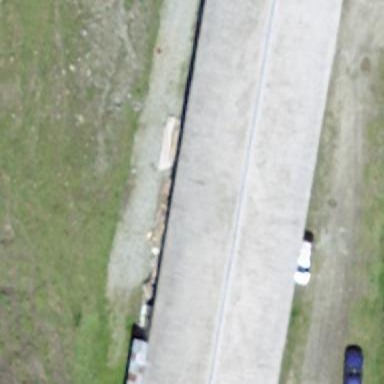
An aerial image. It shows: Building located in farmyard.